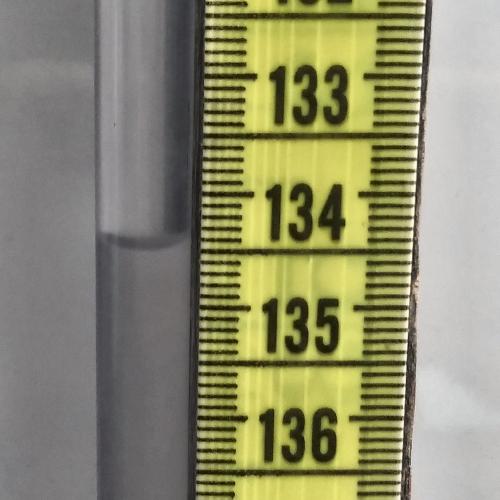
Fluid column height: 134.4 cm